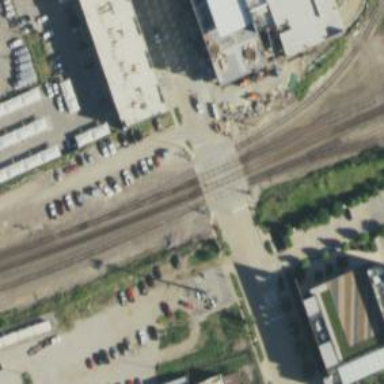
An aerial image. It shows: Railway crossing.